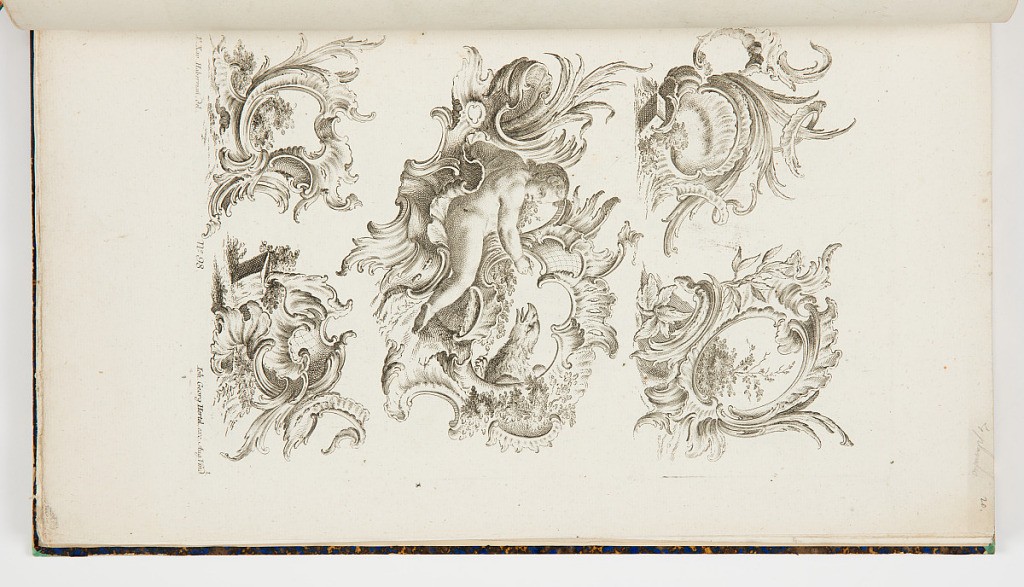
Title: Rocaille Cartouche Designs
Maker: Franz Xaver Habermann, German, 1721 – 1796
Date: mid- 18th century
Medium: Etching on off white laid paper
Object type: Print
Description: Designs for rocaille cartouches. The larger central cartouche features a reclining young boy and an eagle poking its head through a scroll frame. The plate is signed and numbered.